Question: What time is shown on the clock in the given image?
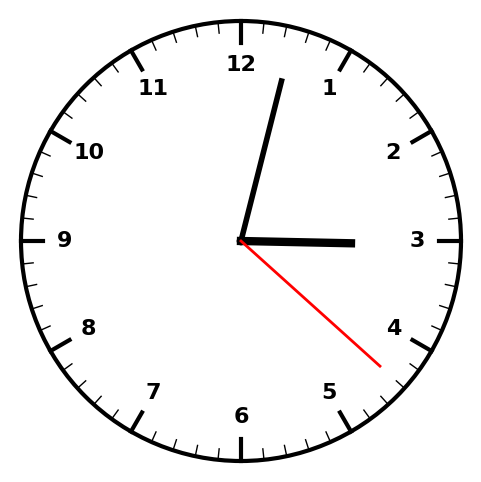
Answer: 03:02:22